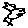
Label: bird